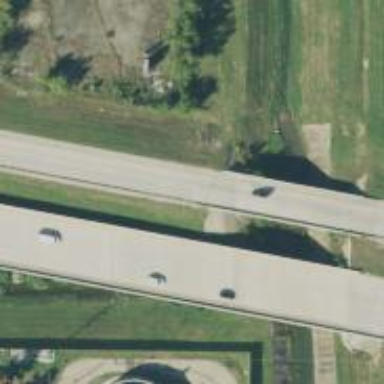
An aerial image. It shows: Motorway bridge.